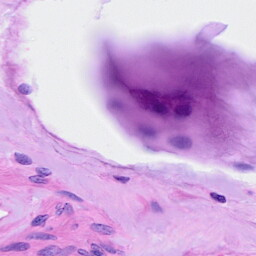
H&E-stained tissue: Ovarian